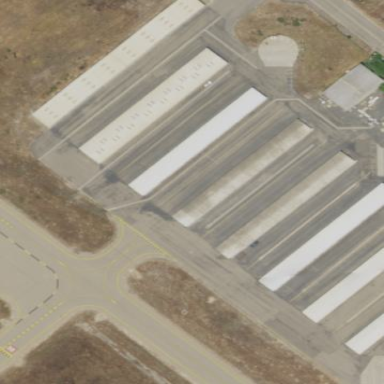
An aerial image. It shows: Hangar building.